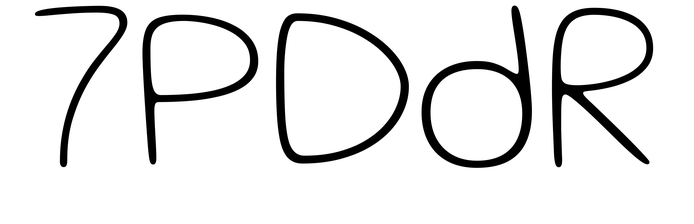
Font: Gluten_Thin